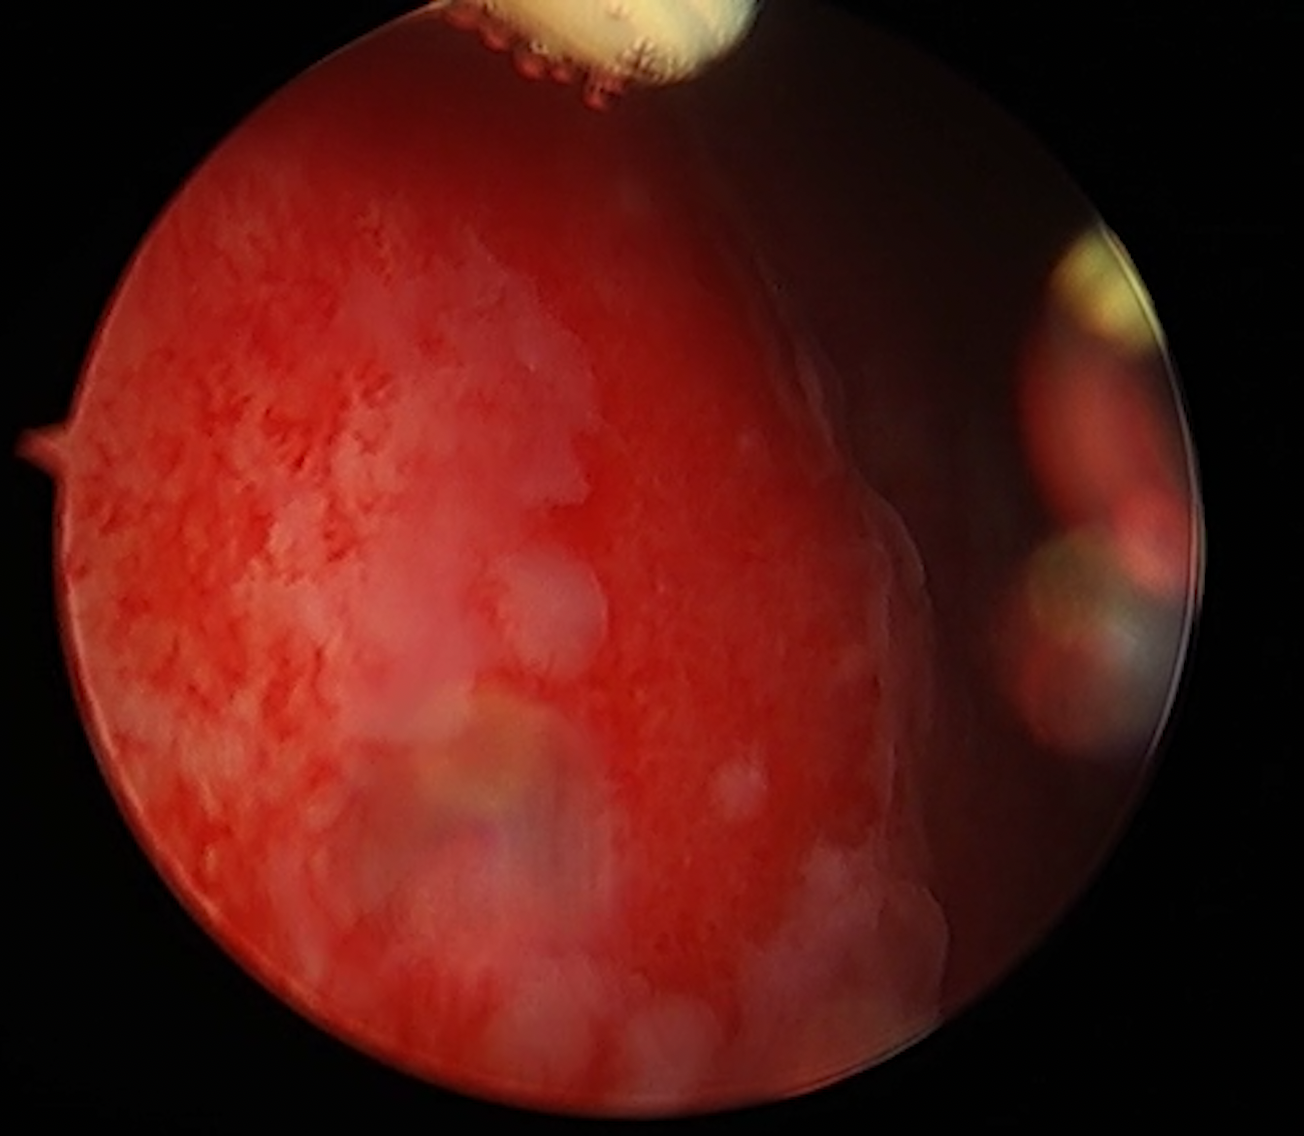
Modality: WLC
Class: Malignant
Subclass: LowGradePapillary
Lesion: L1
Stage: Ta
Morphology: Non-papillary
Bladder cancer association: Yes